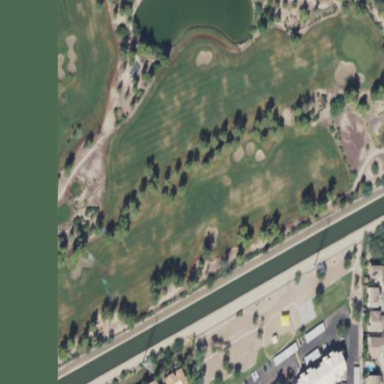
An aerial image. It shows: Area of rough grass used for golf.